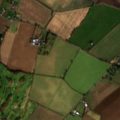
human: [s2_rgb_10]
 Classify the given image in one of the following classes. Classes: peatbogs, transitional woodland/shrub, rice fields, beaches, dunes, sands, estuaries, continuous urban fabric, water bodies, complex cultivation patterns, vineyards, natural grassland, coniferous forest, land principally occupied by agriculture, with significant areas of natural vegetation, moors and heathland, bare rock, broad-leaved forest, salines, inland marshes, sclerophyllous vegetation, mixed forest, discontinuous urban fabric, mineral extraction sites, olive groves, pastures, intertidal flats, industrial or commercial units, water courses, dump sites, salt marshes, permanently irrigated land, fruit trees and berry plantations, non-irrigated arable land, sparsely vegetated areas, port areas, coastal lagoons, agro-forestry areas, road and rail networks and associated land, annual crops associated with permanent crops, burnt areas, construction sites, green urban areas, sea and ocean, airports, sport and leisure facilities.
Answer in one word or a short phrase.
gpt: sport and leisure facilities, non-irrigated arable land, pastures